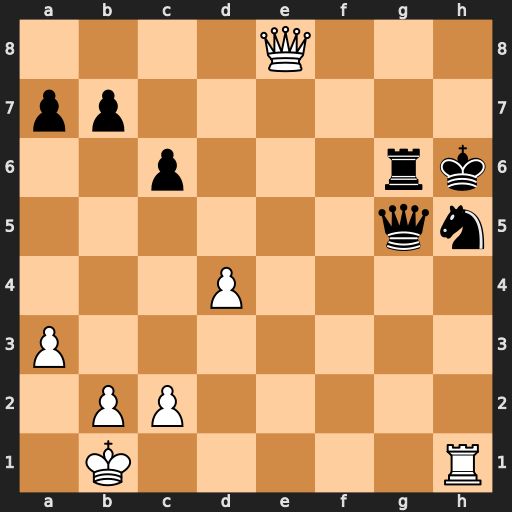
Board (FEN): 4Q3/pp6/2p3rk/6qn/3P4/P7/1PP5/1K5R
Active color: w
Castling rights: -
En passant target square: -
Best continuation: Qh8#